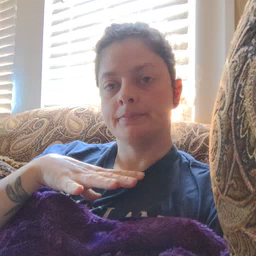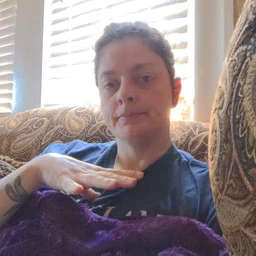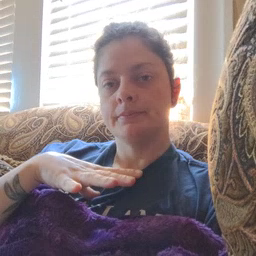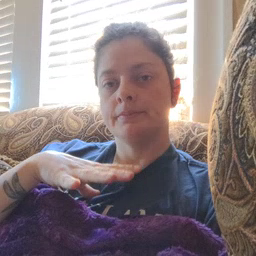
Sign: room